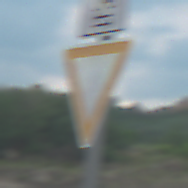
Verkehrszeichen: VorfahrtGewaehren
Zusatzzeichen oben: RichtungsangabeDurchPfeile9
Umgebung: Outdoor, Nature
Tageszeit: MorningAfternoon
Wetter: PartlyCloudy
Licht: Natural
Jahreszeit: NotSpecified
Kontrast: LowContrast